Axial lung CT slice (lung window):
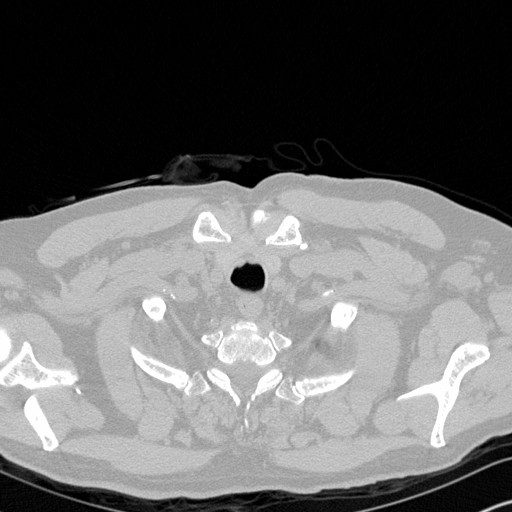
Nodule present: no